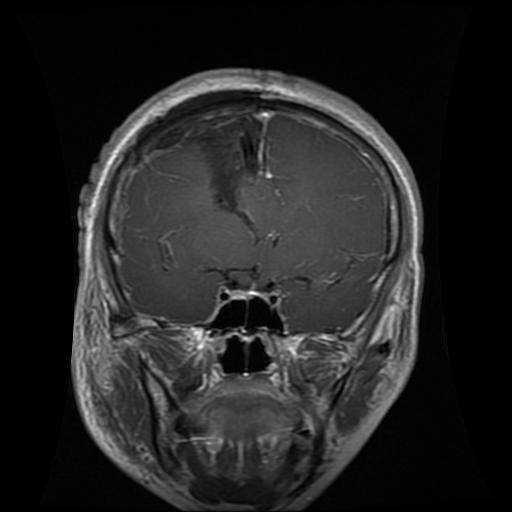
Label: glioma